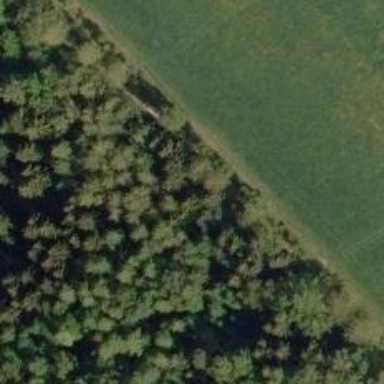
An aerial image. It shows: This image shows arboretum.